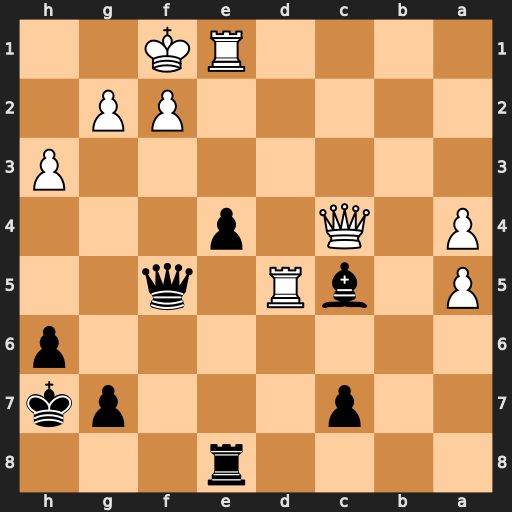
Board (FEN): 4r3/2p3pk/7p/P1bR1q2/P1Q1p3/7P/5PP1/4RK2
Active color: b
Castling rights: -
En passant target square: -
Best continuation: Qxf2#